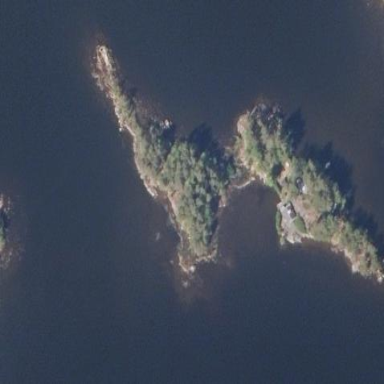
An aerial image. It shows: Islet.